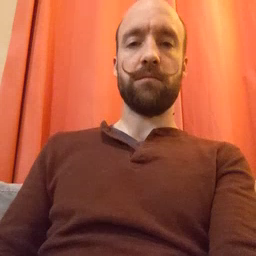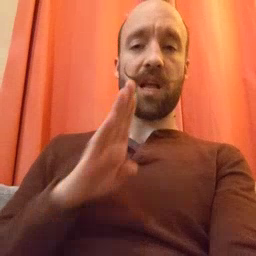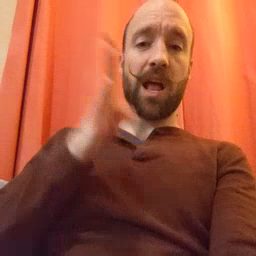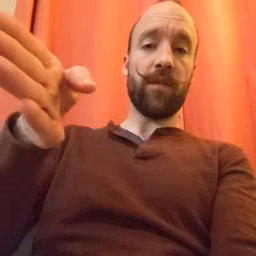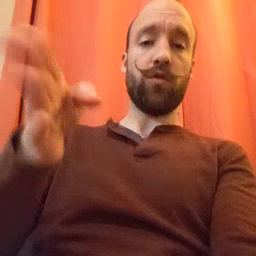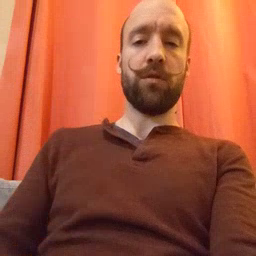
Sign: after